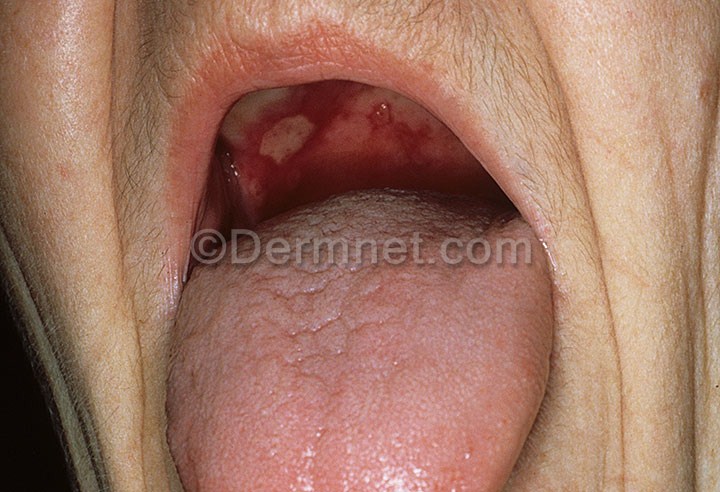
Disease: Bullous Disease Photos